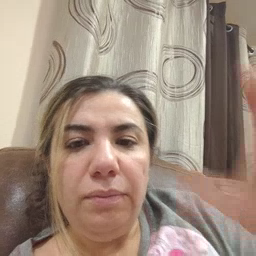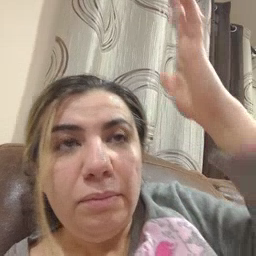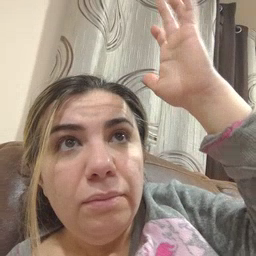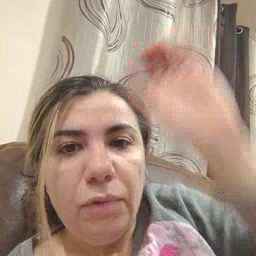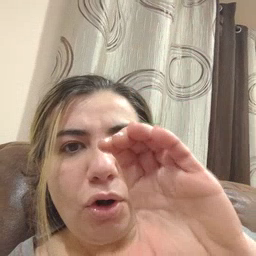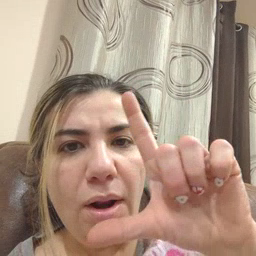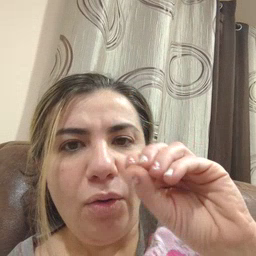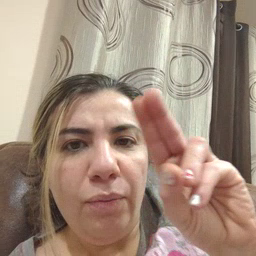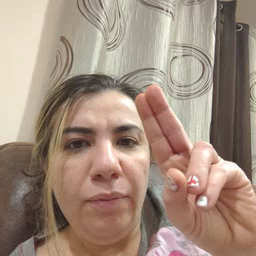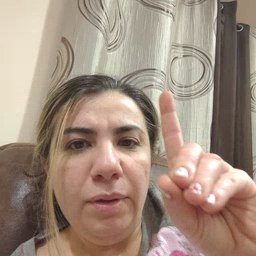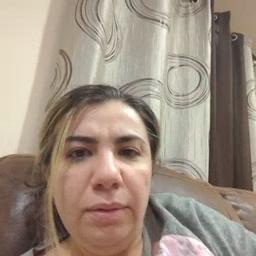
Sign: cloud